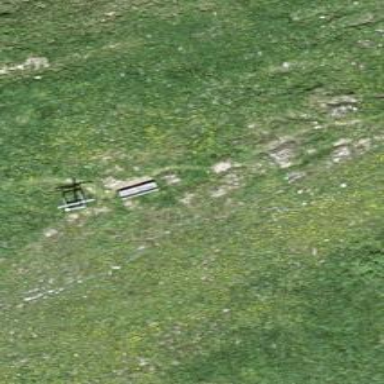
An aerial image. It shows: Bench.